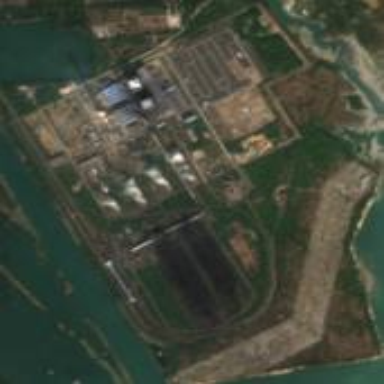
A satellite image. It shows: Industrial area with coal-powered plant.